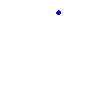
Particle: pion